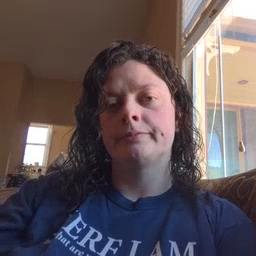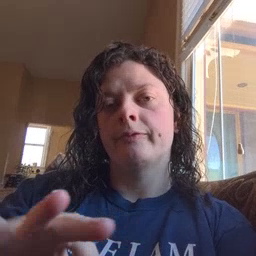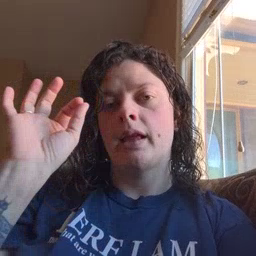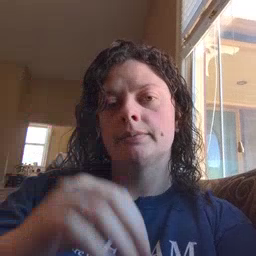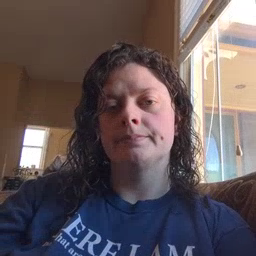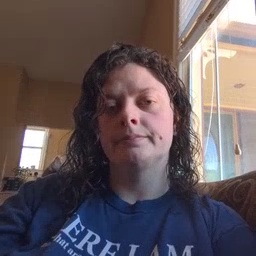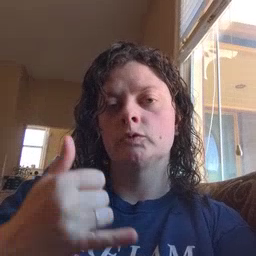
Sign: find